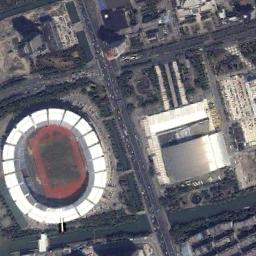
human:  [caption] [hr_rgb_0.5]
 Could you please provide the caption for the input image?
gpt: This stadium has a row of white signs on each side .

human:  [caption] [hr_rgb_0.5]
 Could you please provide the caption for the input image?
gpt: There is a road between the oval stadium and the residential area .

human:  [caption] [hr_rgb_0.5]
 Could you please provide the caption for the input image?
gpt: The stadium is next to some trees and a river .

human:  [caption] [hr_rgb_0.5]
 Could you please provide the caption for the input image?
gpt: Many buildings of different shapes are beside the stadium .

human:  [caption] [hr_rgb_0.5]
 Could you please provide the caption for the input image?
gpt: There are some buildings and a river beside the stadium with a white roof .